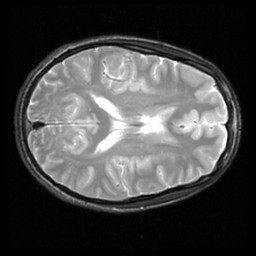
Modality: inplaneT2
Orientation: axial
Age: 19
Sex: male